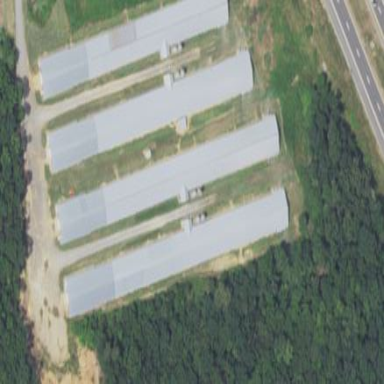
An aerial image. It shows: Farm auxiliary building.